Field crop: tomato
Growth stage: 1
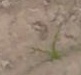
Species: cyperus